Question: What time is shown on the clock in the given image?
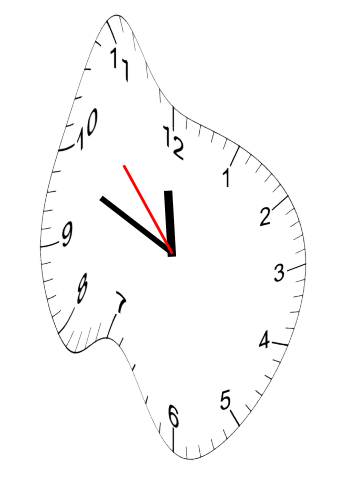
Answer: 11:48:53